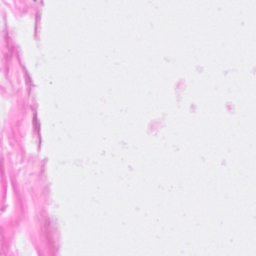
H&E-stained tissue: Breast